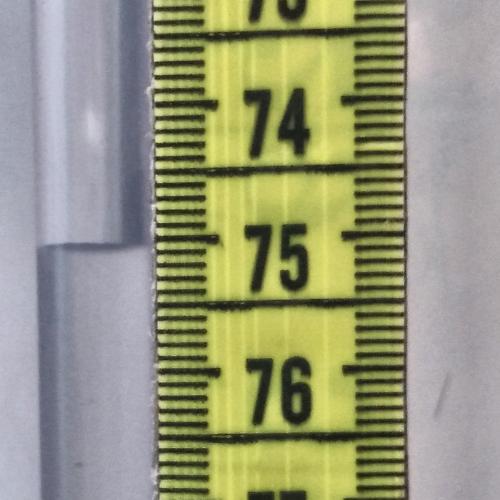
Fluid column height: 75.0 cm